Question: The expiration date looks fine in Chome dev tools:

then when i log it it looks like this:
<URL>
is how do i parse it with something like moment.js?
I tried various things with moment, but it's always 1970
'''
console.log(moment(<PHONE>.546124));
// result moment("1970-01-19T03:46:01.645")
'''
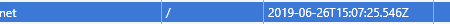
Answer: You should use epoch time with 13 digit by multiple 1000
You can refer momentjs document, it only support Epoch with millisecond (13 digit)
<URL>
'''
console.log(moment(<PHONE>.546124 * 1000));
'''
'''
console.log(moment(<PHONE>.546124 * 1000));
'''
'''
<script src="https://cdnjs.cloudflare.com/ajax/libs/moment.js/2.24.0/moment.js" integrity="sha256-H9jAz//QLkDOy/nzE9G4aYijQtkLt9FvGmdUTwBk6gs=" crossorigin="anonymous"></script>
'''